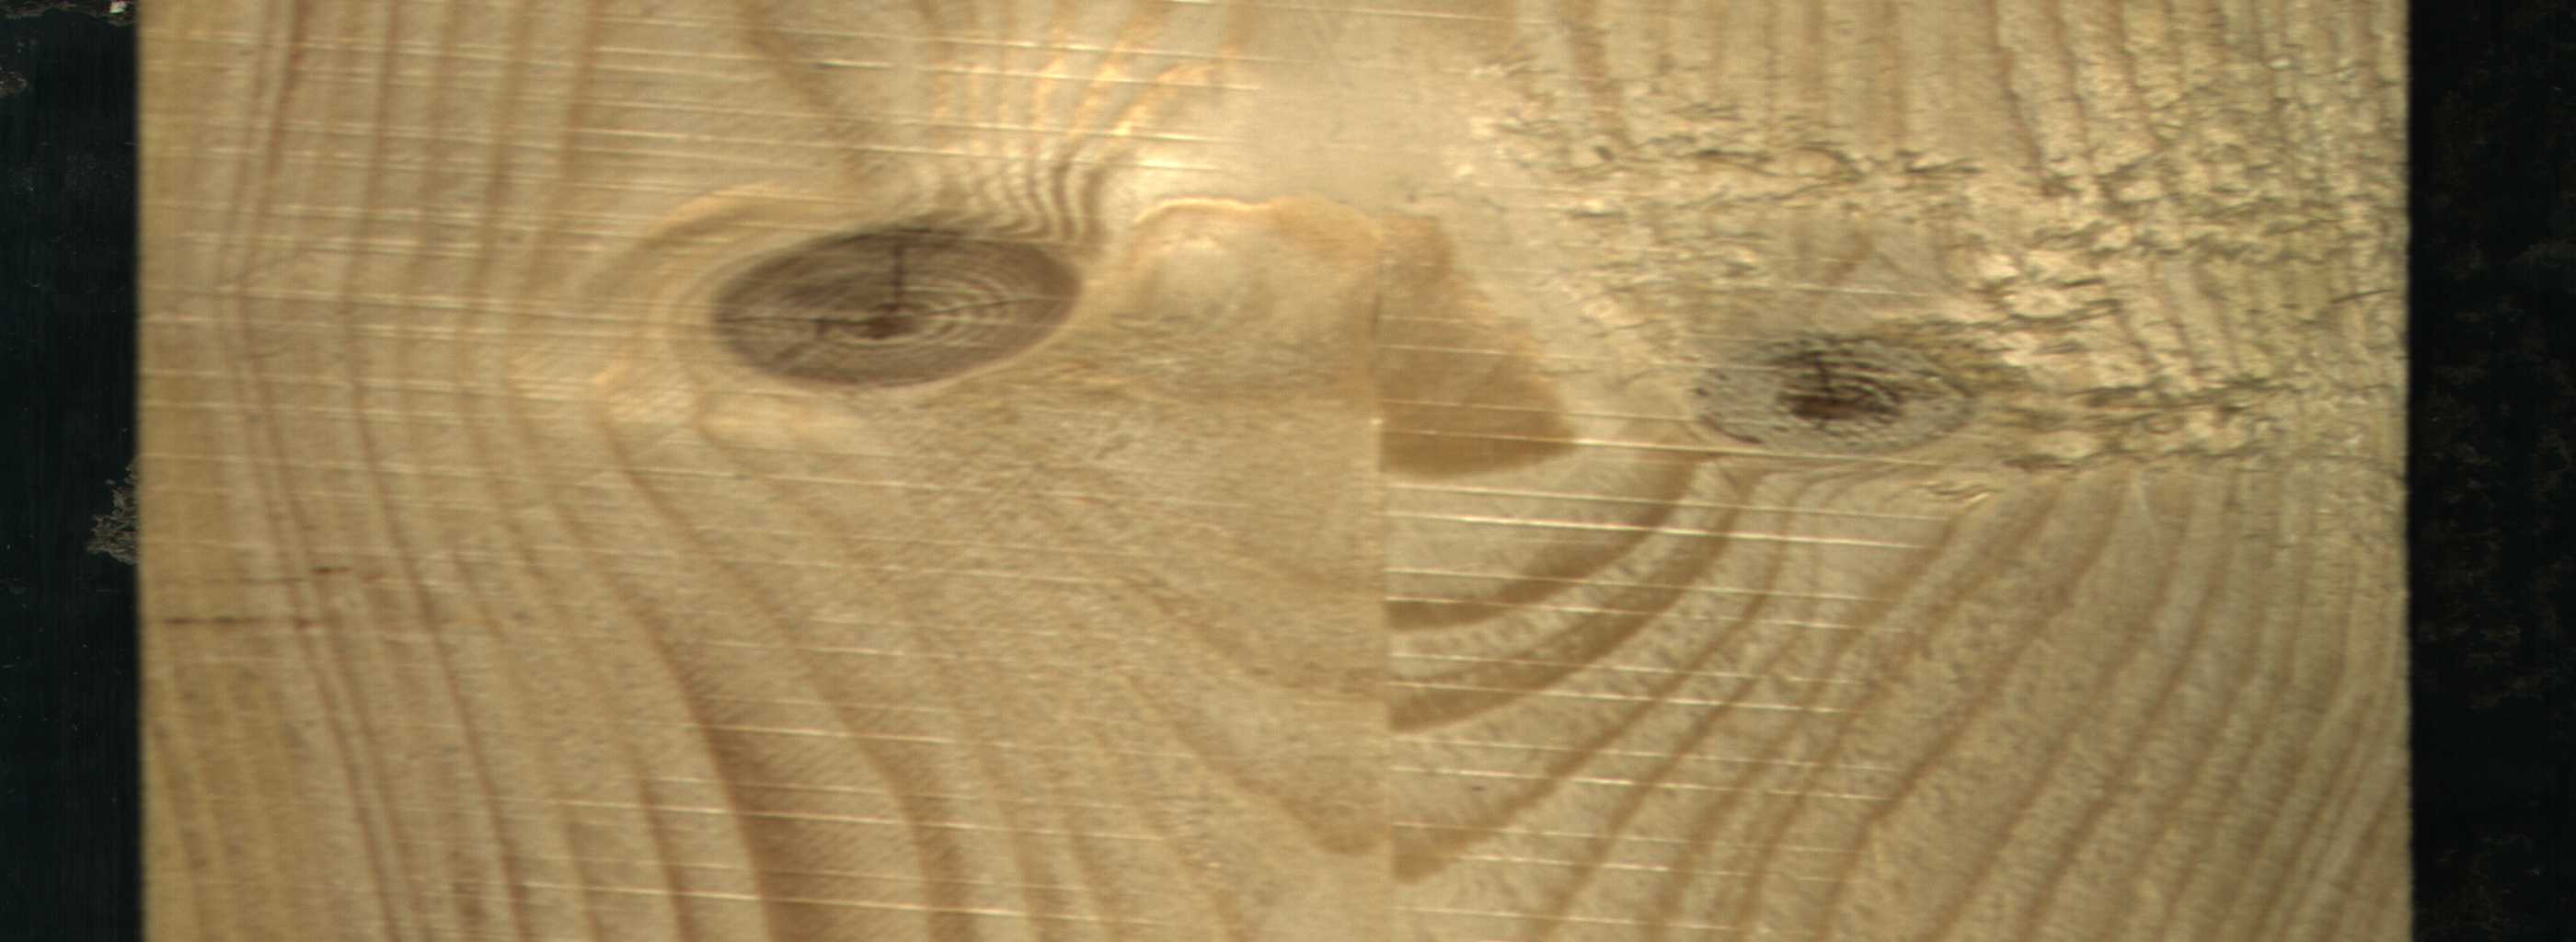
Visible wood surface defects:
knot_with_crack
Live_Knot
Live_Knot